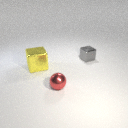
large yellow metal cube to the left of small gray metal cube